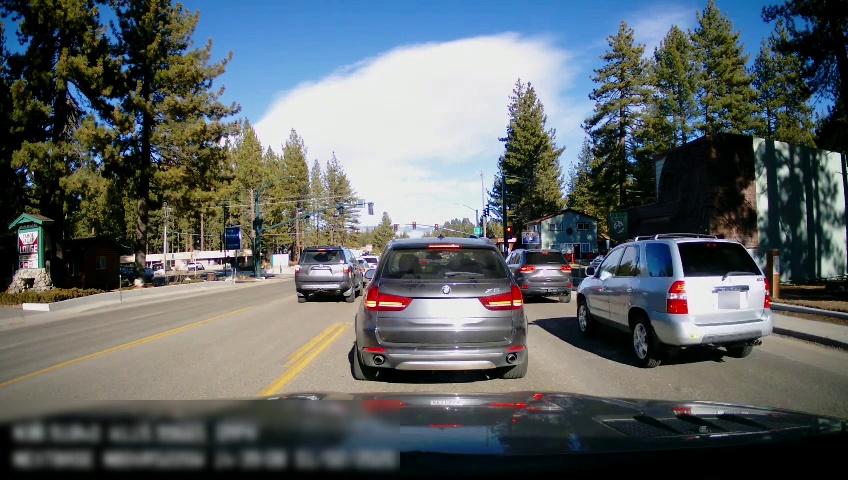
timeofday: Day
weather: Sunny
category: Drivable Space
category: Vehicles | SUV
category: Vehicles | SUV
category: Vehicles | SUV
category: Vehicles | Car
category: Vehicles | SUV
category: Vehicles | SUV
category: Vehicles | SUV
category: Vehicles | SUV
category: Vehicles | SUV
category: Vehicles | Car
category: Lanes | Opposite Lane
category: Lanes | Current Lane
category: Traffic | Lights
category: Traffic | Signs
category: Traffic | Lights
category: Traffic | Lights
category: Traffic | Lights